Question: In the attached image we can see the groundtruth (green) and the estimation (red) of the motion of a point. Each number next to the circle with the bar (=pattern) correspond to a time. Now that all the algorithm has been developed I would like to improve the quality of the visualization by connecting all the pattern together taking into consideration the position but also the orientation (defined by the direction of the bar). I tried to find a way to do that but couldn't find any. Anyone has an idea?
For information: I have the coordinates (x,y) and the angle which could be changed into the derivative if necessary.
EDIT: Here are some clarification regarding the way I would like to connect the patterns together.
- - -
To sum up: I am looking for a way to plot a curve connecting points and fitting a desired steepness at each point.

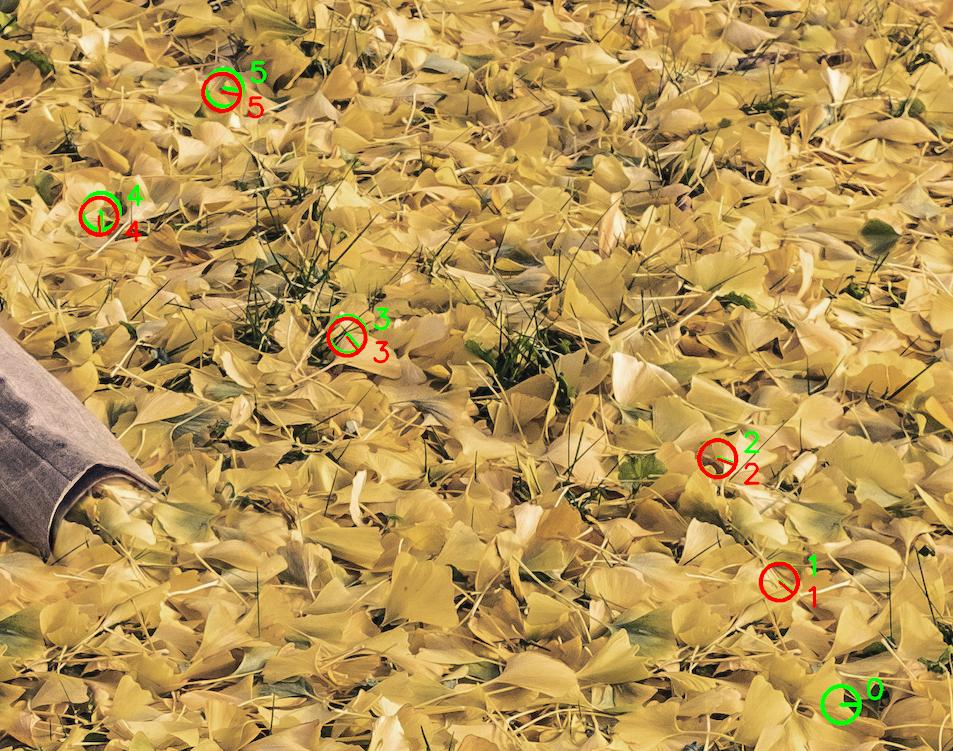
Answer: To summarize the problem: You want to interpolate a smooth curve through a number of points. For each point in 2D space, you have the coordinates as well as an angle which defines the tangent of the curve in this point.
A solution may be to use <URL>. Such a curve will be defined by 4 points; the two end points, which are two successive points in the plot, and two intermediate points, which define the direction of the curve. Bezier curves are often used in graphics software and also internally by matplotlib to draw paths.
<URL>
So we can define a Bezier curve which has its two intermediate points along the tangent given by the angle to each of the points.
There is per se no hint on where on that tangent the two intermediate points should lie, so we might chose some arbitrary distance from the two end points. This is what is called 'r' in the code below. Chosing a good value for this parameter 'r' is key to obtaining a smooth curve.
'''
import numpy as np
from scipy.special import binom
import matplotlib.pyplot as plt
bernstein = lambda n, k, t: binom(n,k)* t**k * (1.-t)**(n-k)
def bezier(points, num=200):
N = len(points)
t = np.linspace(0, 1, num=num)
curve = np.zeros((num, 2))
for i in range(N):
curve += np.outer(bernstein(N - 1, i, t), points[i])
return curve
class Segment():
def __init__(self, p1, p2, angle1, angle2, **kw):
self.p1 = p1; self.p2 = p2
self.angle1 = angle1; self.angle2 = angle2
self.numpoints = kw.get("numpoints", 100)
method = kw.get("method", "const")
if method=="const":
self.r = kw.get("r", 1.)
else:
r = kw.get("r", 0.3)
d = np.sqrt(np.sum((self.p2-self.p1)**2))
self.r = r*d
self.p = np.zeros((4,2))
self.p[0,:] = self.p1[:]
self.p[3,:] = self.p2[:]
self.calc_intermediate_points(self.r)
def calc_intermediate_points(self,r):
self.p[1,:] = self.p1 + np.array([self.r*np.cos(self.angle1),
self.r*np.sin(self.angle1)])
self.p[2,:] = self.p2 + np.array([self.r*np.cos(self.angle2+np.pi),
self.r*np.sin(self.angle2+np.pi)])
self.curve = bezier(self.p,self.numpoints)
def get_curve(points, **kw):
segments = []
for i in range(len(points)-1):
seg = Segment(points[i,:2], points[i+1,:2], points[i,2],points[i+1,2],**kw)
segments.append(seg)
curve = np.concatenate([s.curve for s in segments])
return segments, curve
def plot_point(ax, xy, angle, r=0.3):
ax.plot([xy[0]],[xy[1]], marker="o", ms=9, alpha=0.5, color="indigo")
p = xy + np.array([r*np.cos(angle),r*np.sin(angle)])
ax.plot([xy[0],p[0]], [xy[1],p[1]], color="limegreen")
if __name__ == "__main__":
# x y angle
points =np.array([[ 6.0, 0.5, 1.5],
[ 5.4, 1.2, 2.2],
[ 5.0, 1.7, 2.6],
[ 2.8, 2.4, 2.1],
[ 1.3, 3.2, 1.6],
[ 1.9, 3.9,-0.2],
[ 4.0, 3.0, 0.2],
[ 5.1, 3.7, 1.4]])
fig, ax = plt.subplots()
for point in points:
plot_point(ax, point[:2],point[2], r=0.1)
s1, c1 = get_curve(points, method="const", r=0.7)
ax.plot(c1[:,0], c1[:,1], color="crimson", zorder=0, label="const 0.7 units")
s2, c2 = get_curve(points, method="prop", r=0.3)
ax.plot(c2[:,0], c2[:,1], color="gold", zorder=0, label="prop 30% of distance")
plt.legend()
plt.show()
'''
<URL>
In the plot above two cases are compared. One where 'r' is constant '0.7' units, the other where 'r' is relative 30% of the distance between the two points.